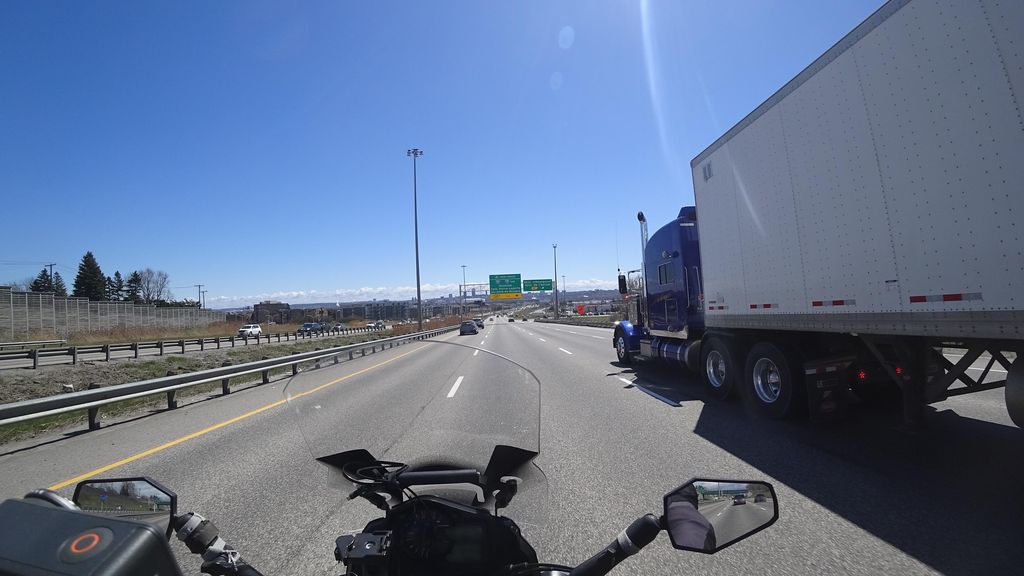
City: quebec_city